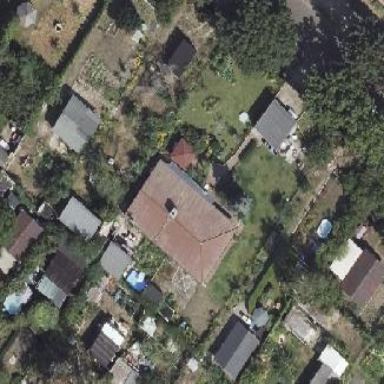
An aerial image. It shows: Allotment house with hipped roof shape.